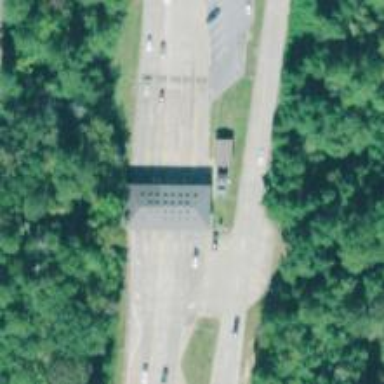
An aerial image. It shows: Military checkpoint.